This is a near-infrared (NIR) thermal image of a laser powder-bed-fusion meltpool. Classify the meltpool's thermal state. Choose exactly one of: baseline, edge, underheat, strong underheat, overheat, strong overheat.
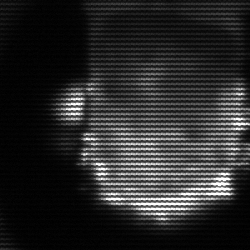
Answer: baseline